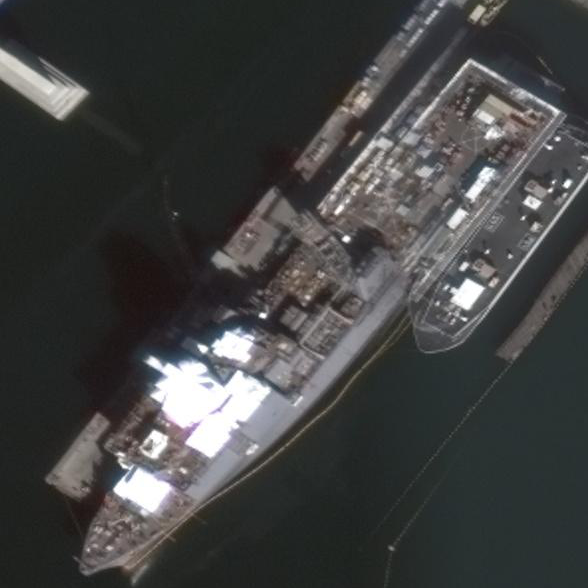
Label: Whitby_Island-class_dock_landing_ship